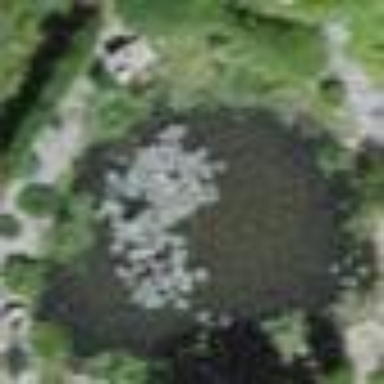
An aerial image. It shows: Serene pond surrounded by nature.